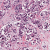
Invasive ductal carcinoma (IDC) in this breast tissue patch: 1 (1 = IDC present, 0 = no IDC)